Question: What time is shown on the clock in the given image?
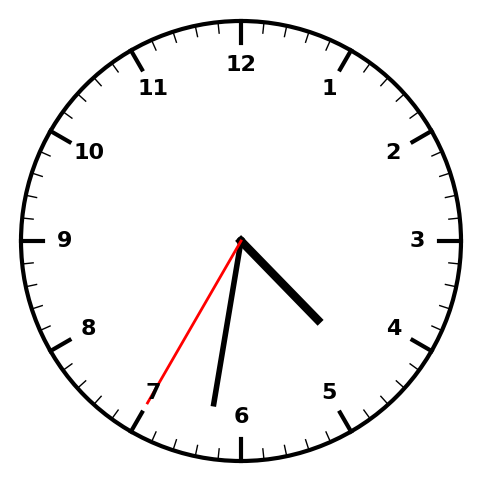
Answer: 04:31:35